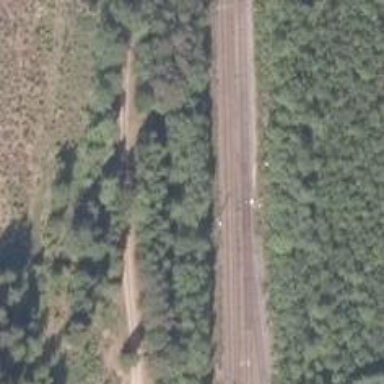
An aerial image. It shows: Railway track classified as Class A.